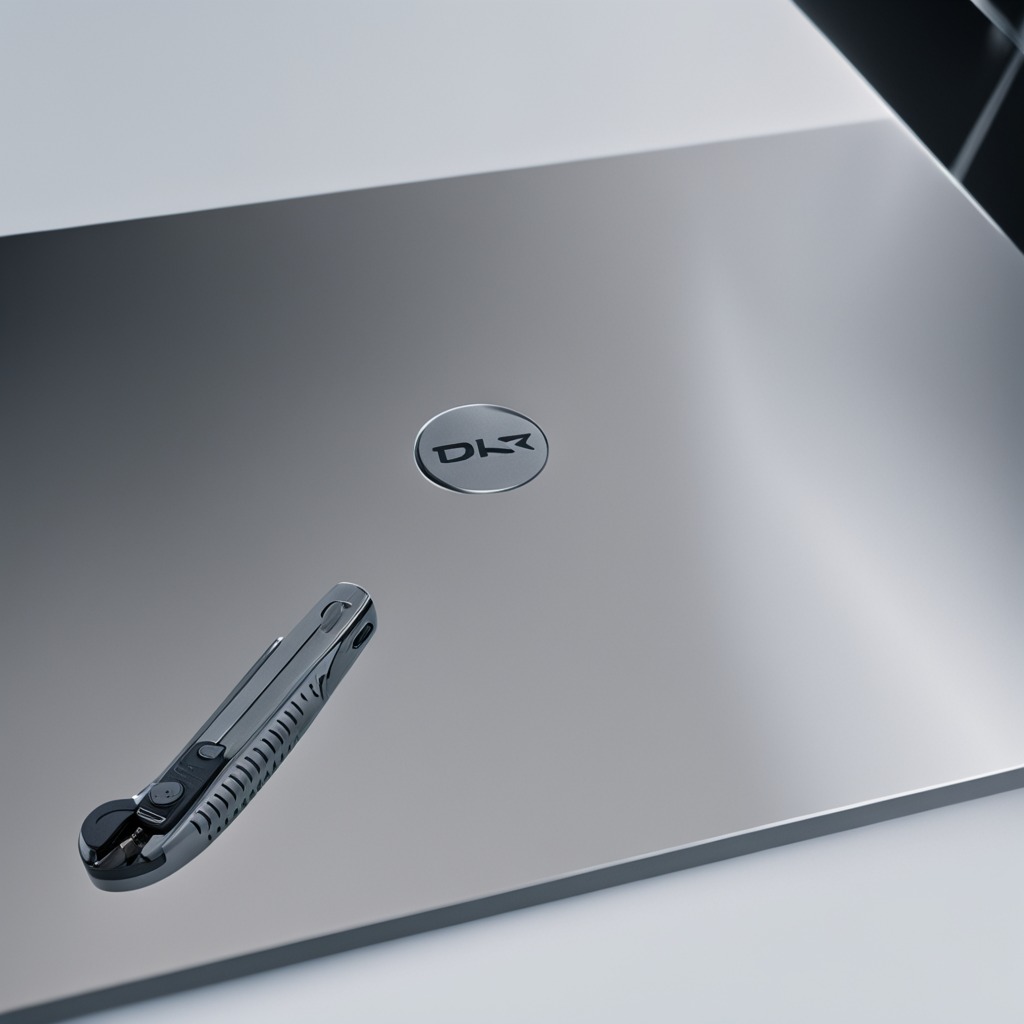
A utility knife lies on the stainless steel table in a high-end prototyping lab.